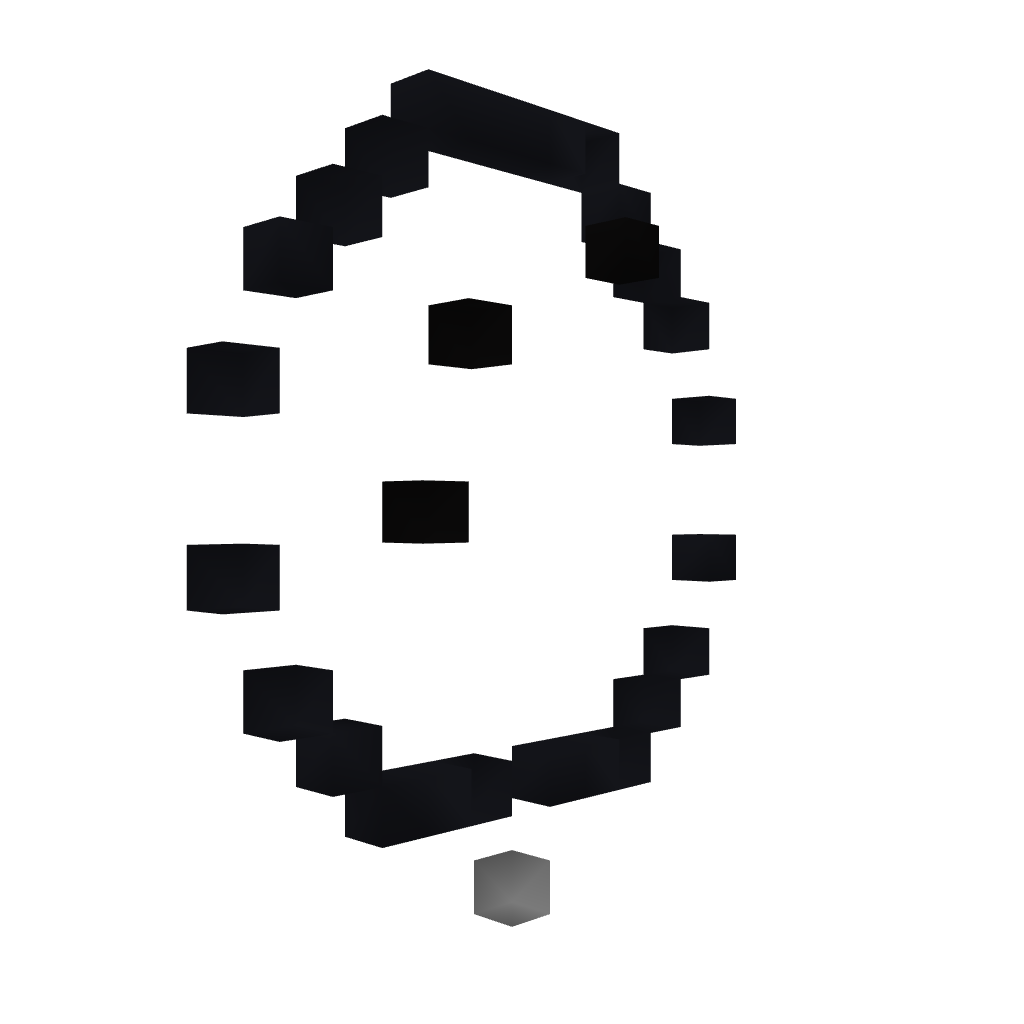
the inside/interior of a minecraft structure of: Diamond Pixelart